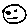
Label: smiley face